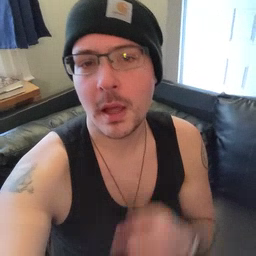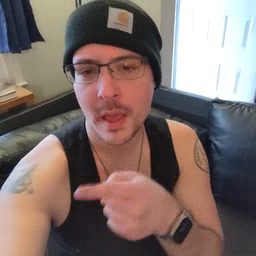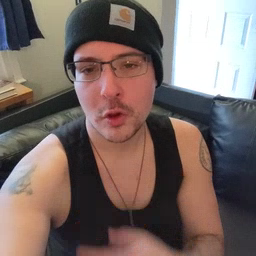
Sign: there